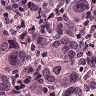
Metastatic tissue present: yes